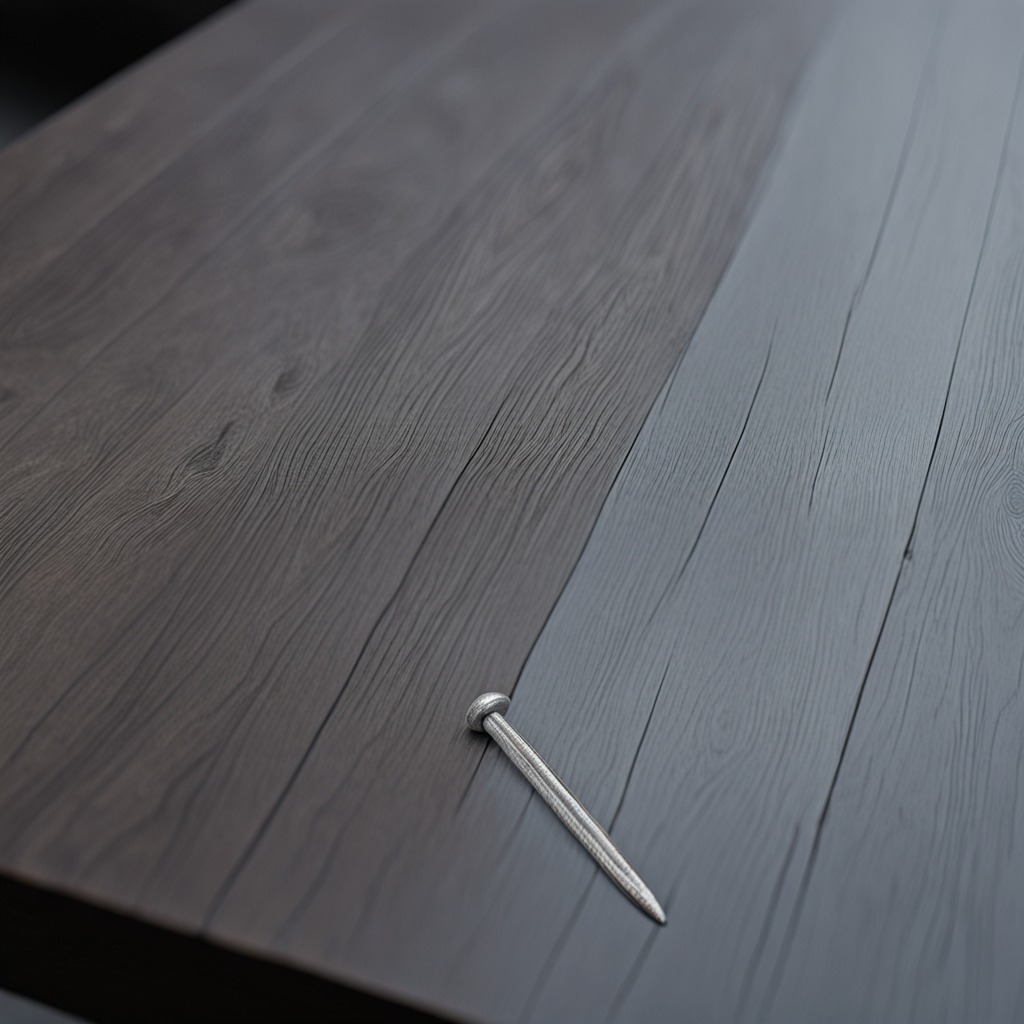
A nail is lying on the table.